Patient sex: M
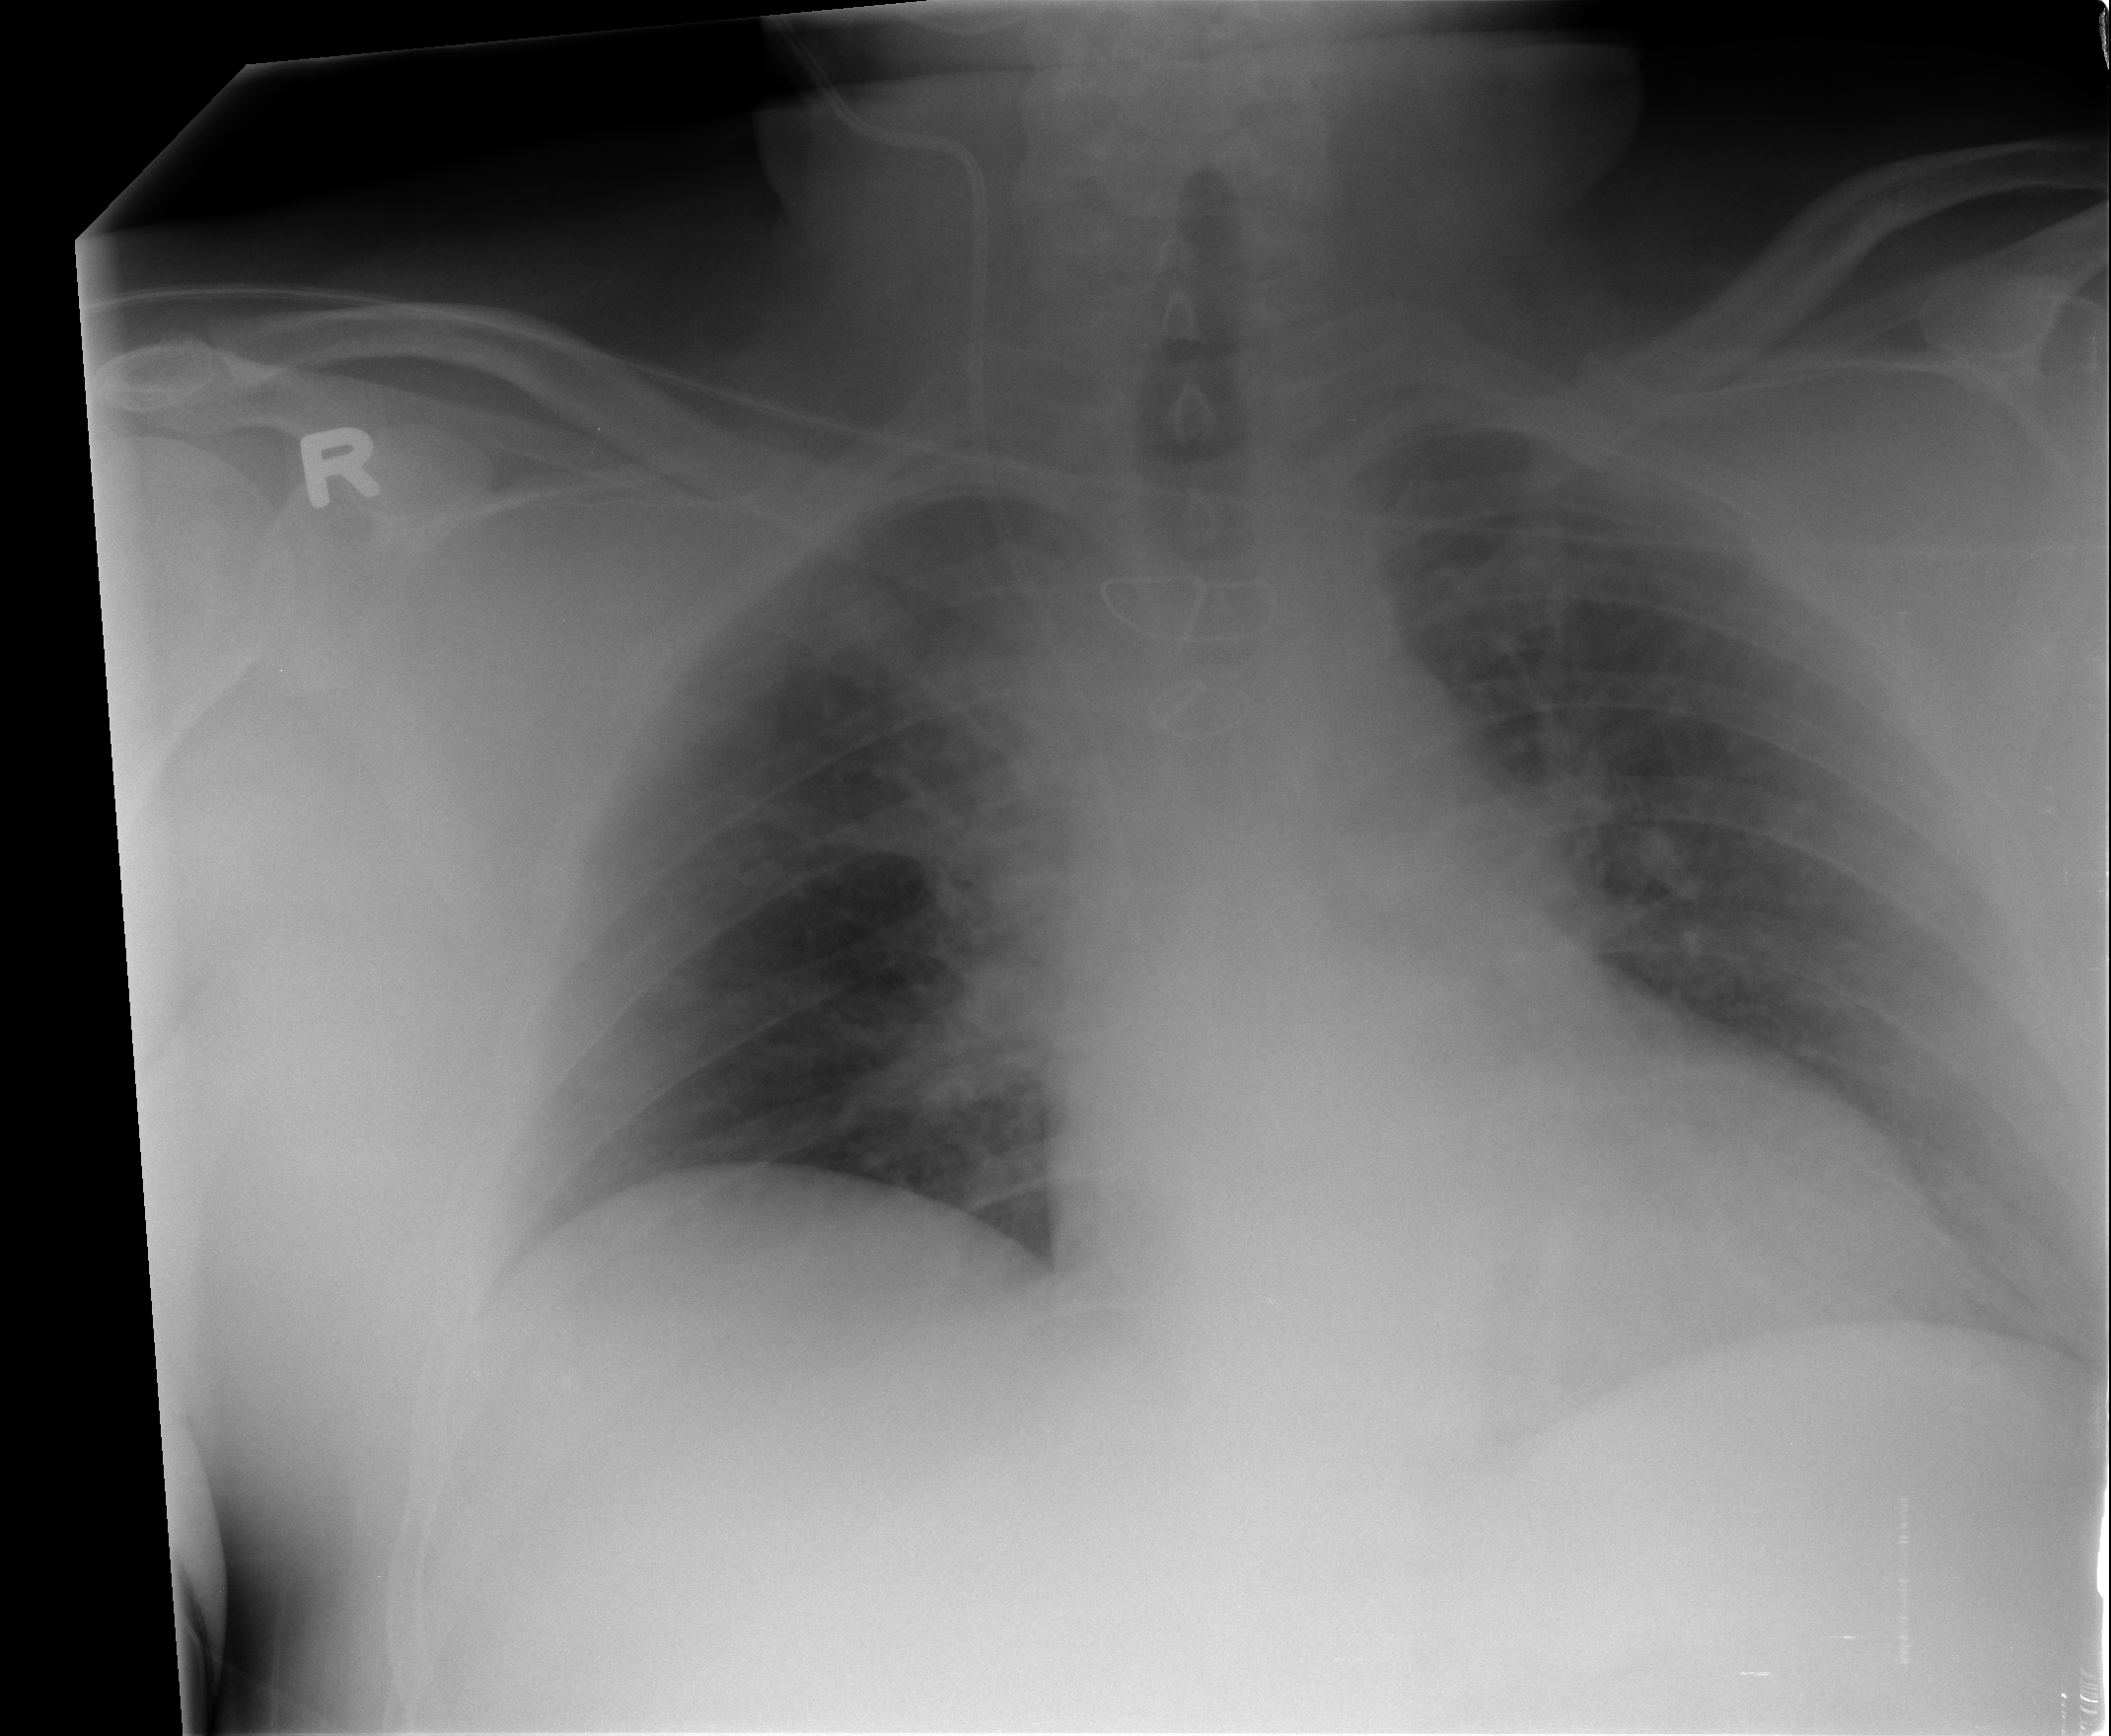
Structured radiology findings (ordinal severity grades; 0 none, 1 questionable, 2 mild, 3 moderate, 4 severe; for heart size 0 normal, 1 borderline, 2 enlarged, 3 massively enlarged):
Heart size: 2
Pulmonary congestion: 1
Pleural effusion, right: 0
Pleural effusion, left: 0
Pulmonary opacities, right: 0
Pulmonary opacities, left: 0
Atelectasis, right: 1
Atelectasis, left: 1